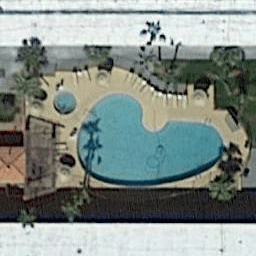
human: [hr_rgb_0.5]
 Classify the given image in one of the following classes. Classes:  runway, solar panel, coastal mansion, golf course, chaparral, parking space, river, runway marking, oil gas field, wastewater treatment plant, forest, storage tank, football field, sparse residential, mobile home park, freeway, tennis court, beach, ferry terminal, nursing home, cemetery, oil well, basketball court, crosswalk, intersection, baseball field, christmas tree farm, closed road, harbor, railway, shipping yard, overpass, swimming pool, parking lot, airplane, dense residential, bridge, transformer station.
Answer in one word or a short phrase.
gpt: swimming pool